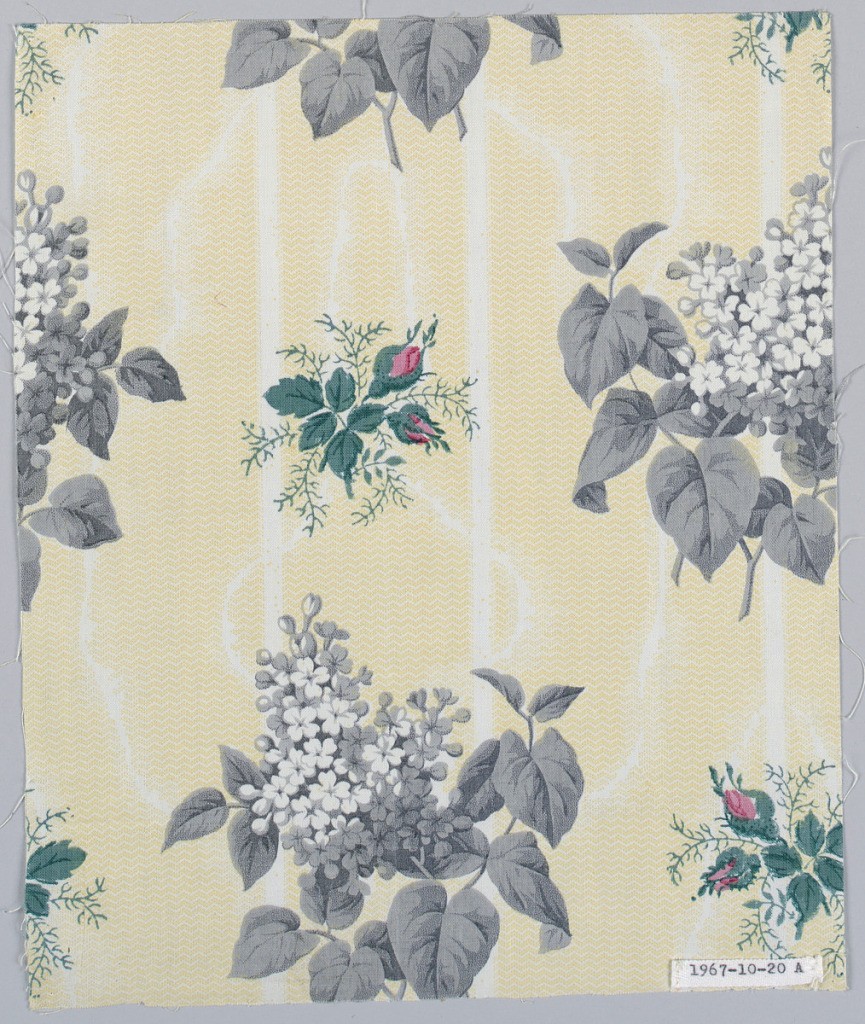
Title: Textile
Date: mid-19th century
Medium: cotton Technique: printed by engraved roller and block printed; glazed
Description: A) Molette-printed ground of tan zig-zags; unprinted white areas form stripe and moire patterns. Over-printed with grey and white lilac sprays and pink and green rose clusters. B) Ground molette-printed in grey with pattern of stripes consisting of checks formed by tiny dots. Over-printed with lilac sprays in brown and white. C) Same with lilacs in blue and white.